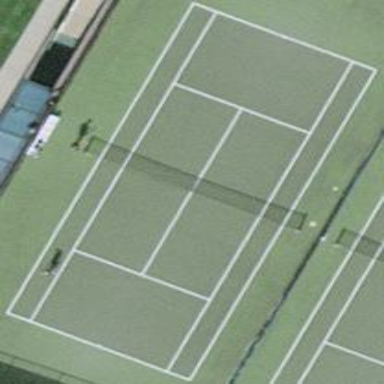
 perfect for sports and leisure activities."